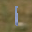
Label: 1